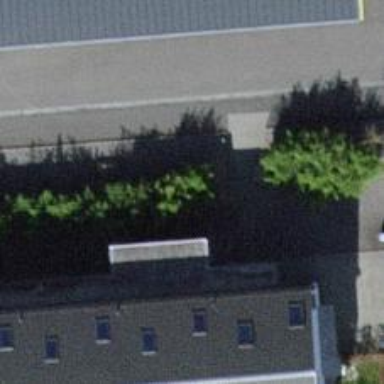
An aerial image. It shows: Urban tree with needle-leaved evergreen.